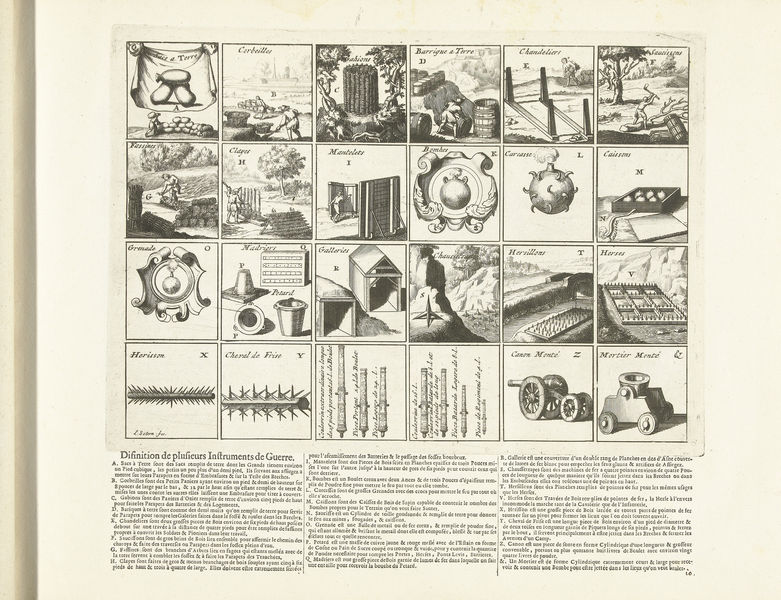
Titel: Belegeringswerktuigen
Künstler: Laurens Scherm
Standort: Amsterdam
Institution: Rijksmuseum
Schlagwörter: krieg, kanone, waffen, kugel, lexikon, definitionen, haubitze, wehranlagen